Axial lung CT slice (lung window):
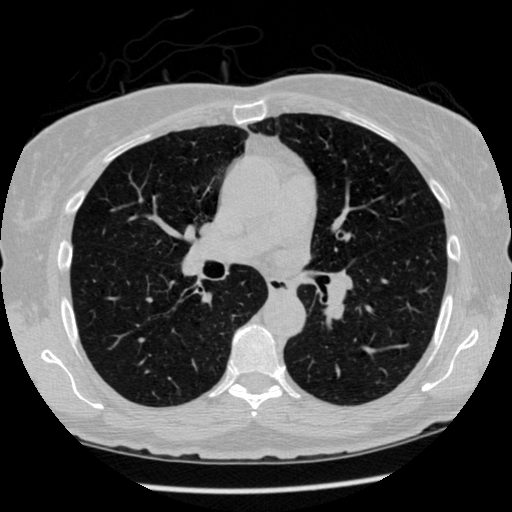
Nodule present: no